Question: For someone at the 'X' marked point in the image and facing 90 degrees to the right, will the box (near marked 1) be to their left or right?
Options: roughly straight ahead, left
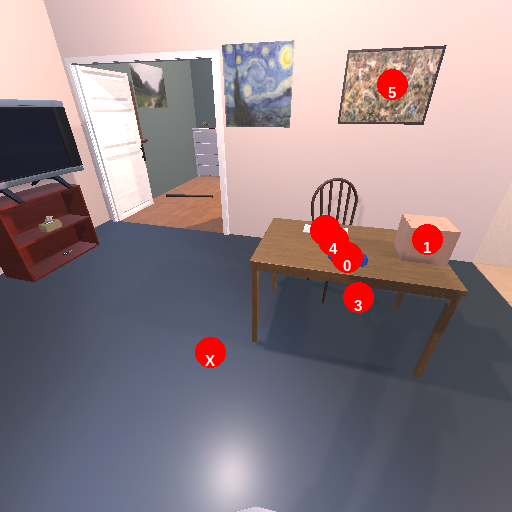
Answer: roughly straight ahead